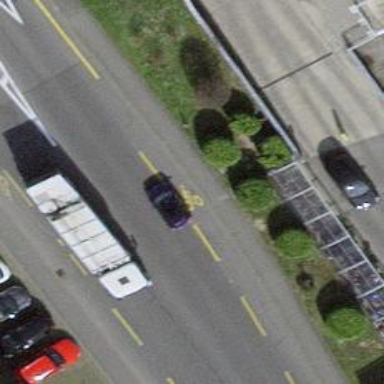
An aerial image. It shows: Bus stop with designated public transport stop position.